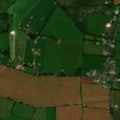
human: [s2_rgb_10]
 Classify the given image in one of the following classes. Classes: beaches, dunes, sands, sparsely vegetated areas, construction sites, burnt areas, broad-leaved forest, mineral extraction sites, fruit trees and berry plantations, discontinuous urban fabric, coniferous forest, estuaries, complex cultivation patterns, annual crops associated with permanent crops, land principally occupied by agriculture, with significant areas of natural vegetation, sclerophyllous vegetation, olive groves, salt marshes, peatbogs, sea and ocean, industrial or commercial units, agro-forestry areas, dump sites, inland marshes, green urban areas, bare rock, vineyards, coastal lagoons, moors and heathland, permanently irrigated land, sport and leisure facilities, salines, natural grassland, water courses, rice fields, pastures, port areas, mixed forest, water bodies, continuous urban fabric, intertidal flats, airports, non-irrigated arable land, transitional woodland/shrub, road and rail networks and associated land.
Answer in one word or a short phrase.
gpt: non-irrigated arable land, pastures